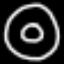
Label: donut